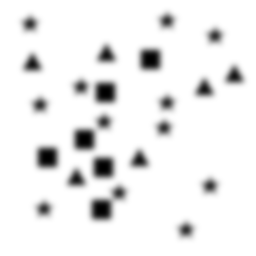
Squares: 6
Triangles: 6
Stars: 12
Total shapes: 24